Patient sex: M
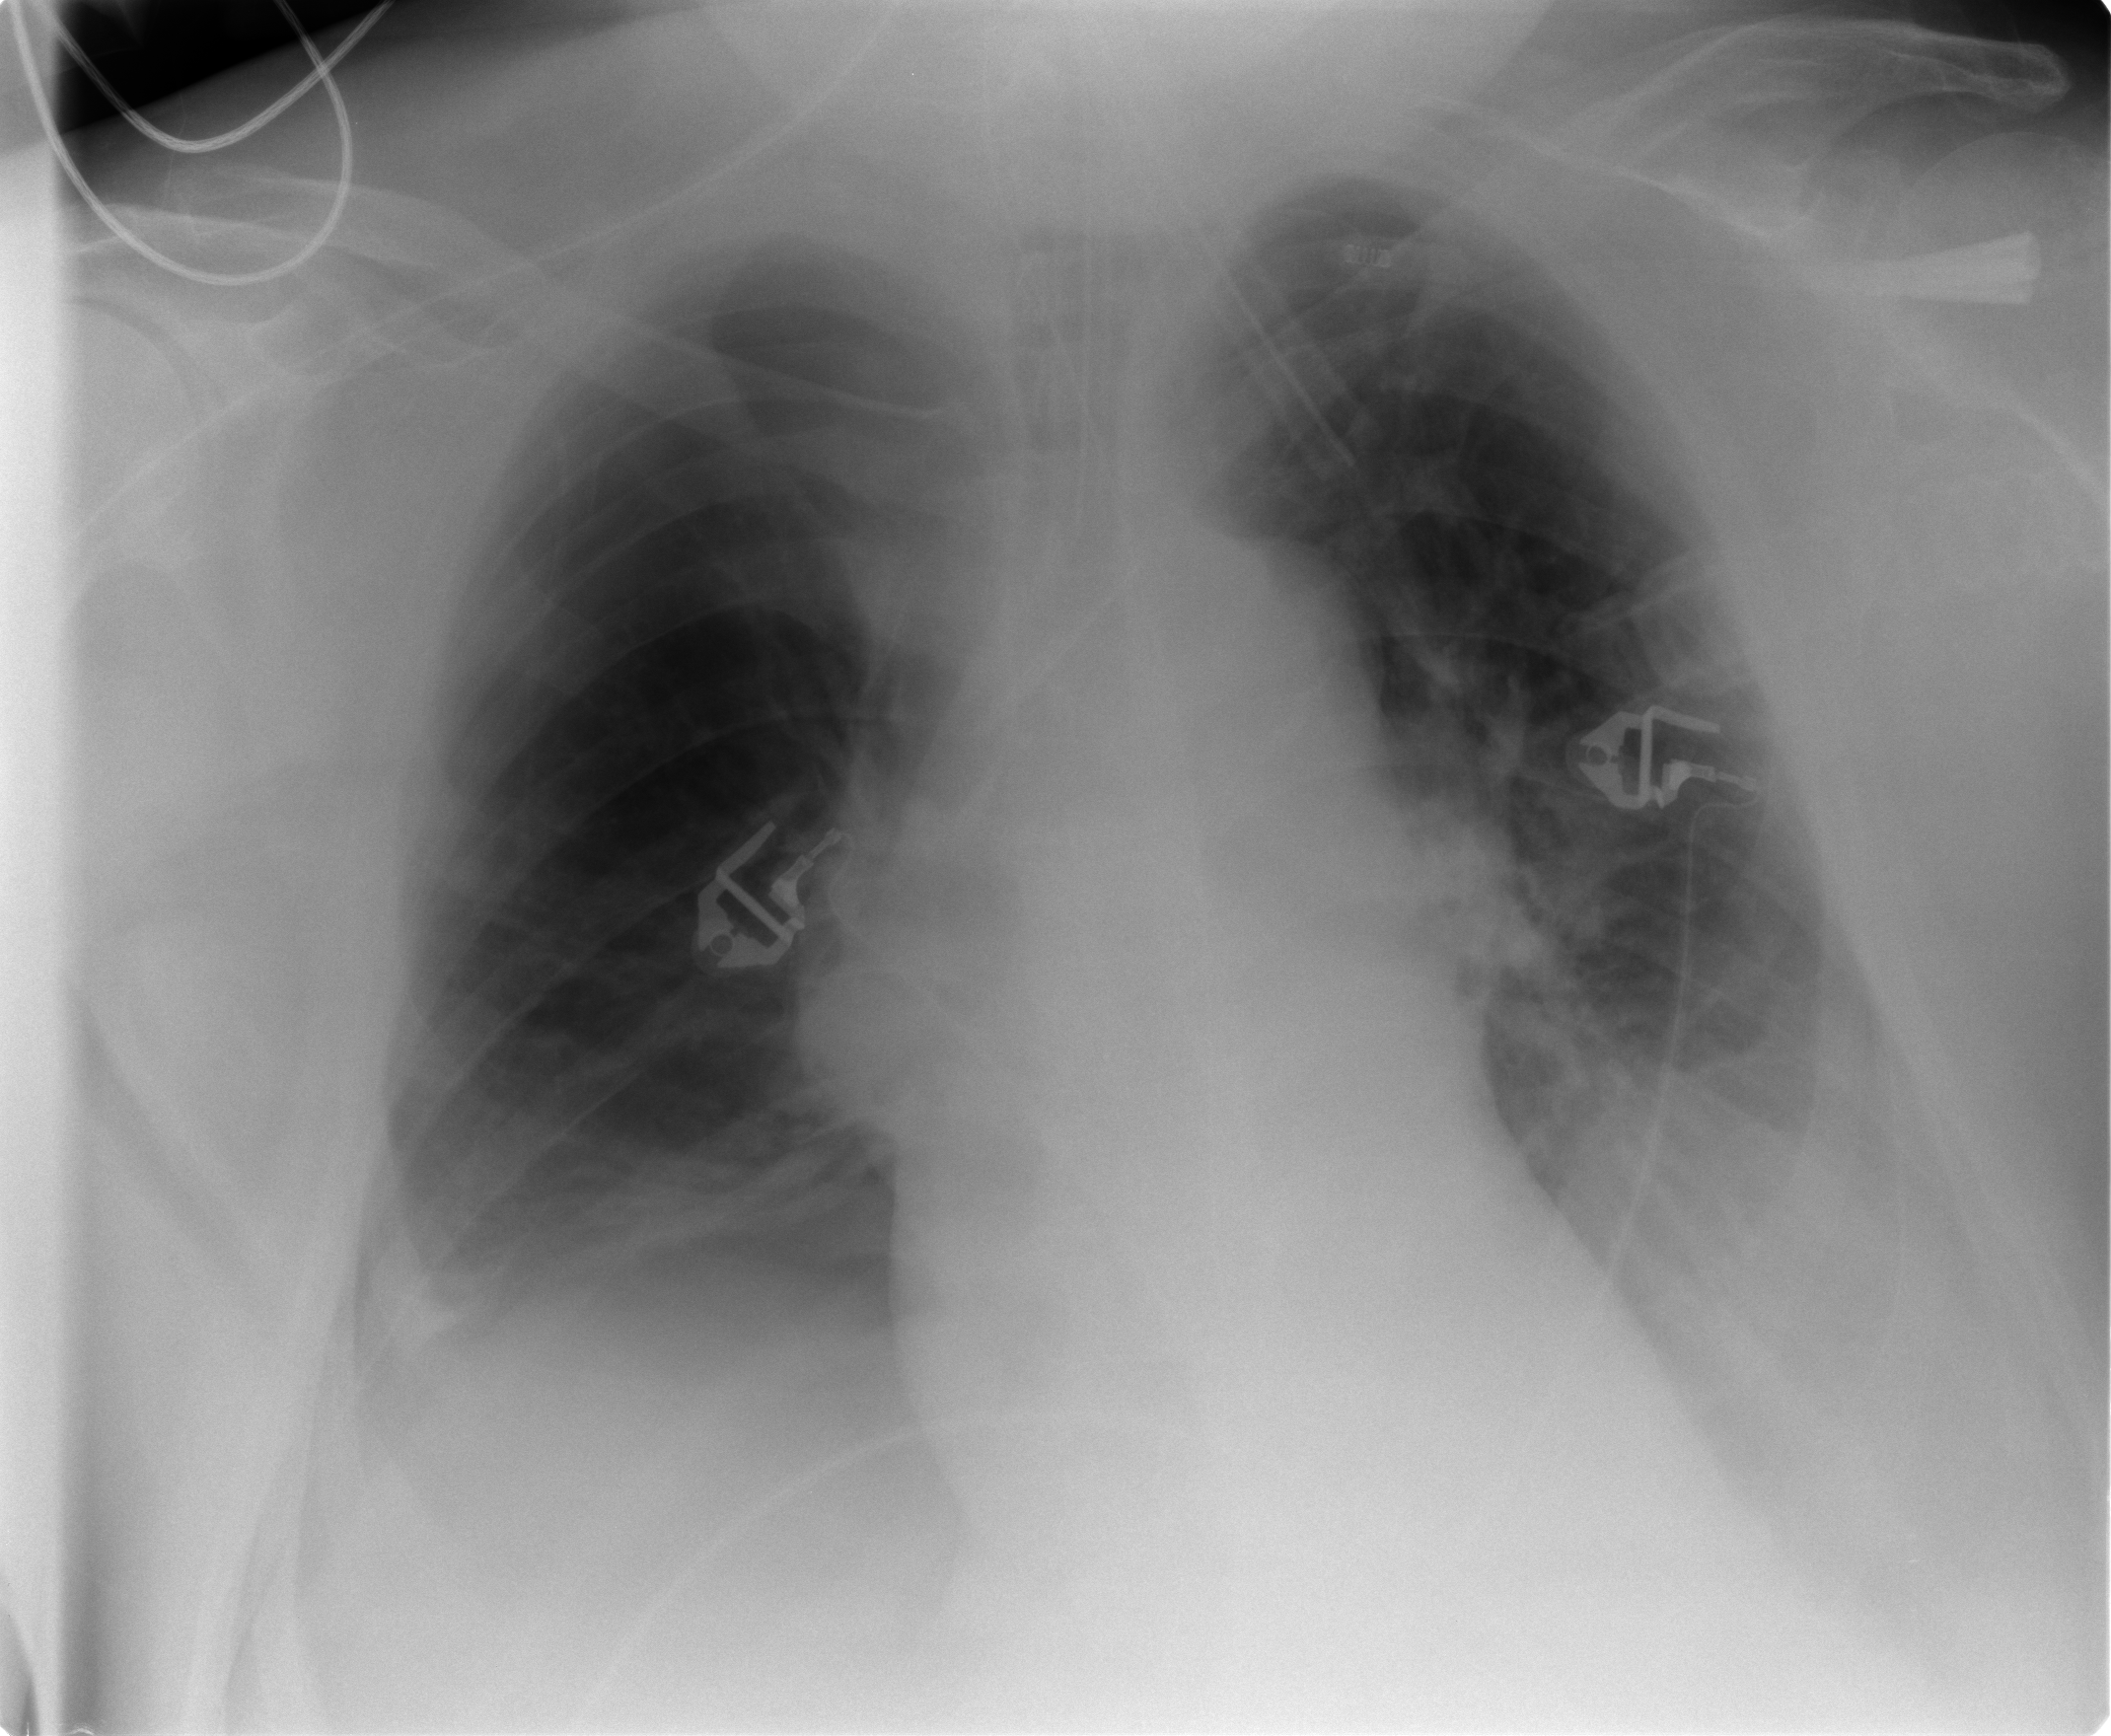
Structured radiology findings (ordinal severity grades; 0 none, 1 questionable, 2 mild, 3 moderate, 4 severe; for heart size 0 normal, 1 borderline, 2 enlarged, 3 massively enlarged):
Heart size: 0
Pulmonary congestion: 2
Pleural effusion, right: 2
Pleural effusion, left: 2
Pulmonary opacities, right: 0
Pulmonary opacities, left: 0
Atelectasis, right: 2
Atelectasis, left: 2